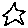
Label: star